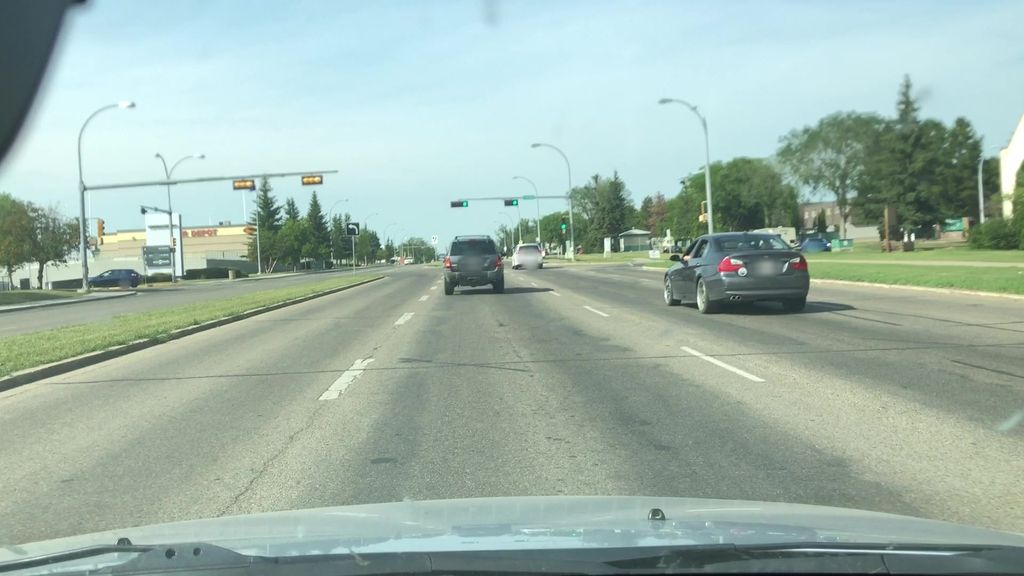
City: edmonton